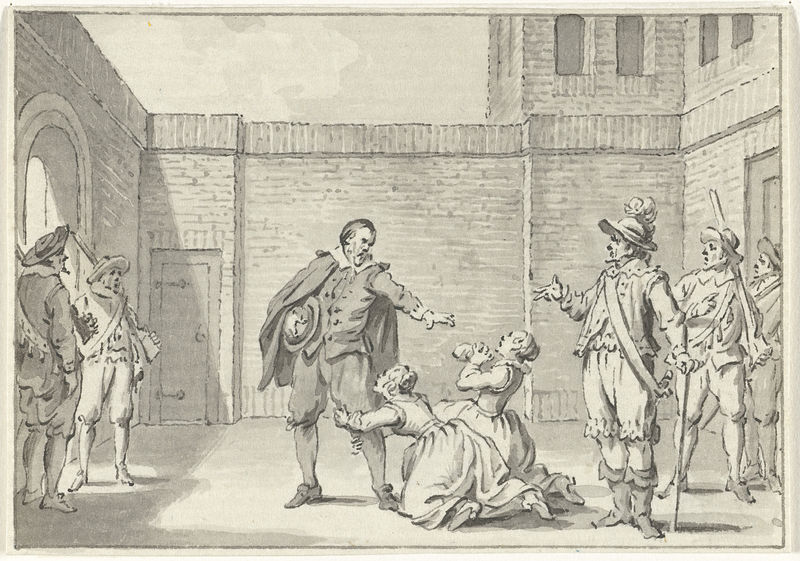
Titel: Antonius Hambroek neemt afscheid van zijn dochters in Fort Zeelandia op Formosa
Künstler: Jacobus Buys
Standort: Amsterdam
Institution: Rijksmuseum
Schlagwörter: mann, frauen, hut, skizze, tür, haus, mauer, hof, soldaten, innenhof, knien, flehen, bitten, musketen, zeichnungt